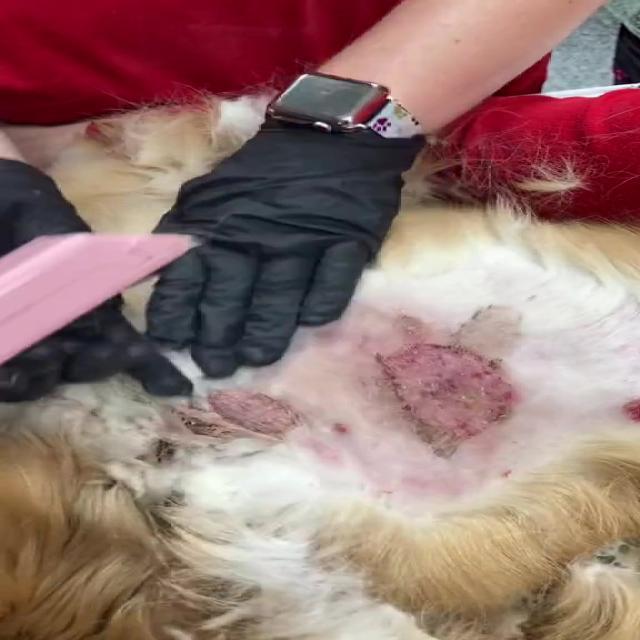
Canine dermatitis — inflammation of the skin presenting with erythema, pruritus, papules, and excoriation. May be allergic, contact, or atopic in origin.